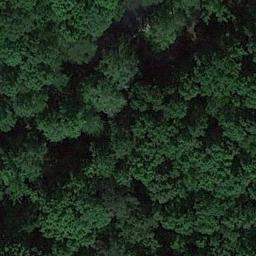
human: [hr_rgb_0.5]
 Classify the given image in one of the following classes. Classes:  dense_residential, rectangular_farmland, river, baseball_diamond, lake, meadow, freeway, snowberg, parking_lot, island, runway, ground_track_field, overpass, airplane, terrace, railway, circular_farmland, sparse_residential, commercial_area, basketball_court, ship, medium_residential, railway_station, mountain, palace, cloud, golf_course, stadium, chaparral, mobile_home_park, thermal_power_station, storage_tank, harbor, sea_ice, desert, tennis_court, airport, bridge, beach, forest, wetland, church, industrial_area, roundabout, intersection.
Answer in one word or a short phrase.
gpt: forest